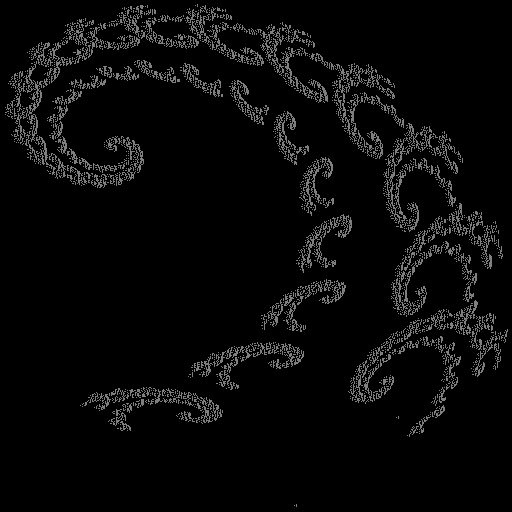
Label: spiral